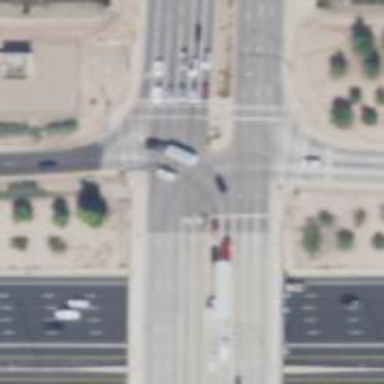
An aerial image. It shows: Secondary road crossing bridge.